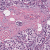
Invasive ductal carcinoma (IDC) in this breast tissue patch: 1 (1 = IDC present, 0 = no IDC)